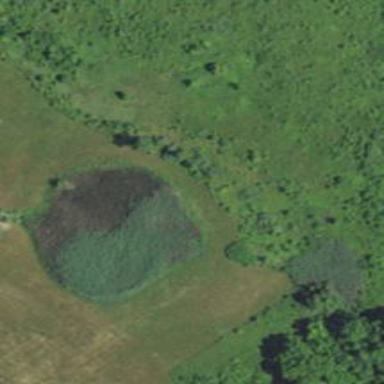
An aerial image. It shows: Marshy wetland area.